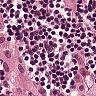
Metastatic tissue present: yes